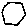
Label: hexagon